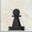
Piece: bP